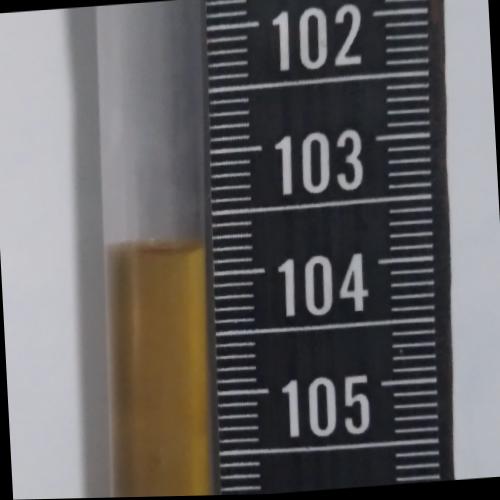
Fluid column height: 103.8 cm